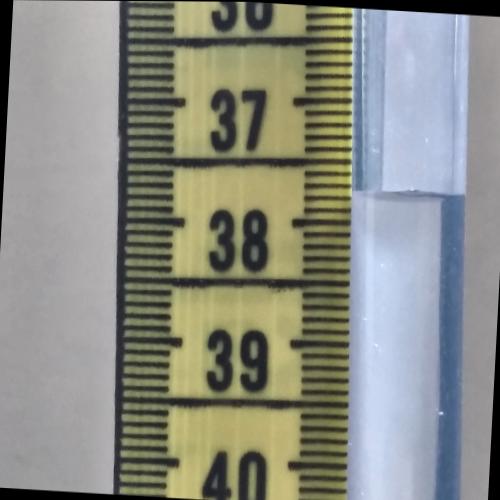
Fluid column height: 37.7 cm